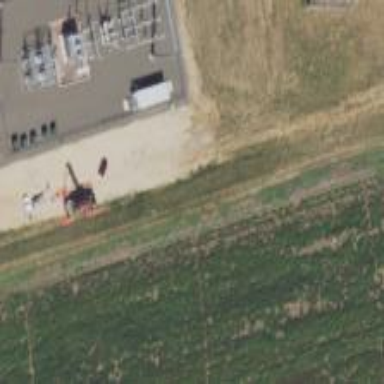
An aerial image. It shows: Substation with power equipment.